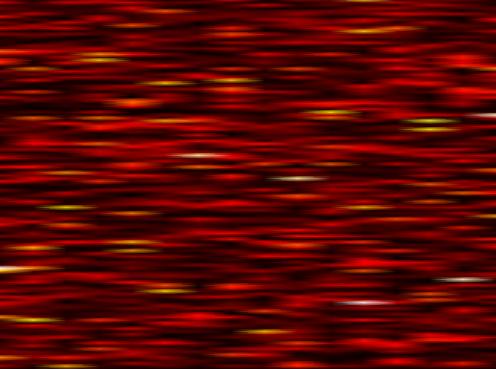
Label: FBMC